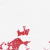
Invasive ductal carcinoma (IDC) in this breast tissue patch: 0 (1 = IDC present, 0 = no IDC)